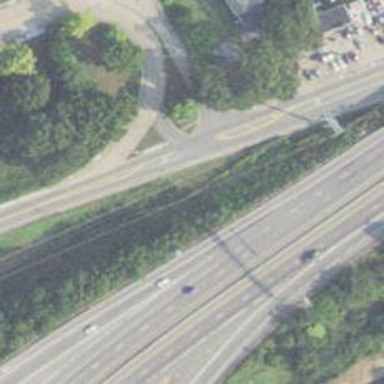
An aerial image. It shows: Secondary link road.